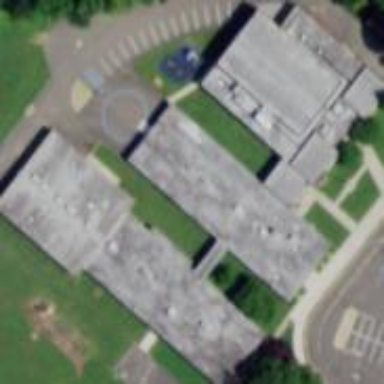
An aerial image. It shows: School building.